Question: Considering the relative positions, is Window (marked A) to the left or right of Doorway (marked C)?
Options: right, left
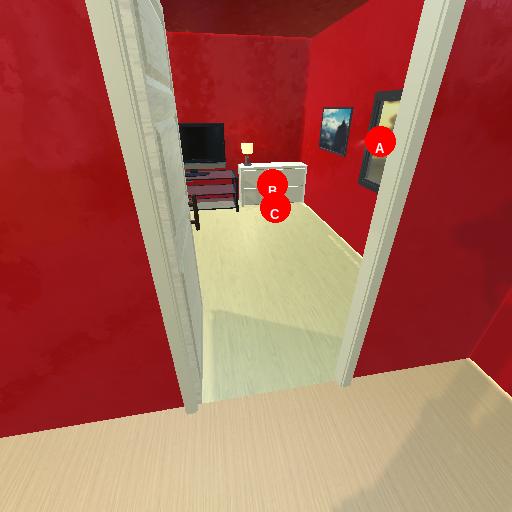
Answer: right